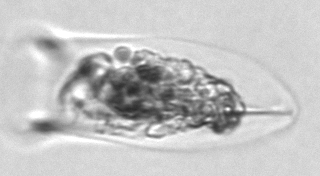
Label: Tintinnina